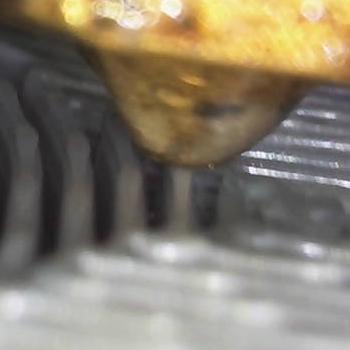
Flow rate: 37%